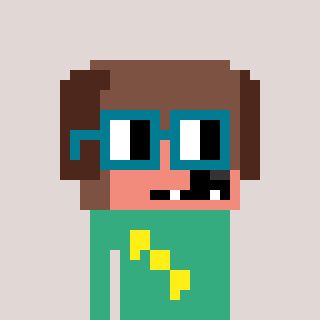
a pixel art character with square dark green glasses, a dog-shaped head and a teal-colored body on a warm background